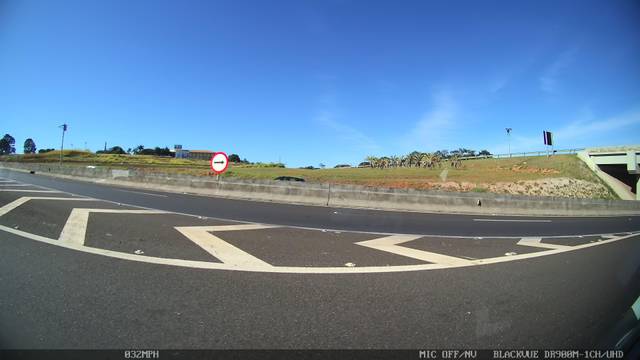
Region: Brazil
Coordinates: -20.562, -47.414